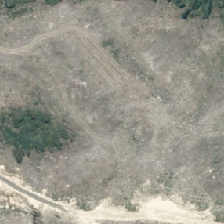
Land cover: harvested_forest